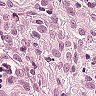
Metastatic tissue present: yes